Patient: sex M, age 66
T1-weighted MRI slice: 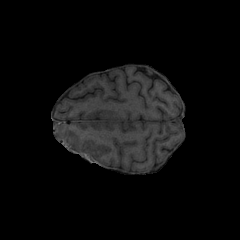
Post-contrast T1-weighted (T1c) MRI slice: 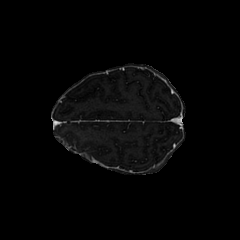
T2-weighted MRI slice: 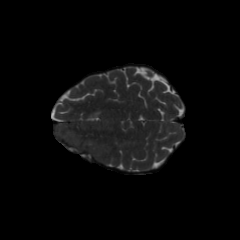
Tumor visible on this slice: yes
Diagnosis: Glioblastoma, IDH-wildtype
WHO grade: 4